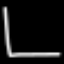
Label: angel